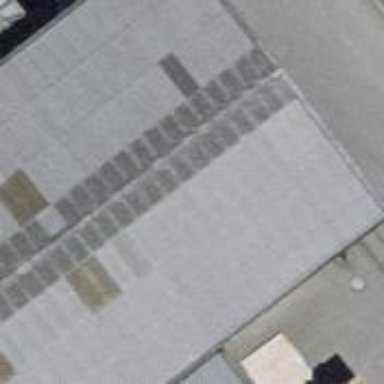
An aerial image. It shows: View of roof of building.